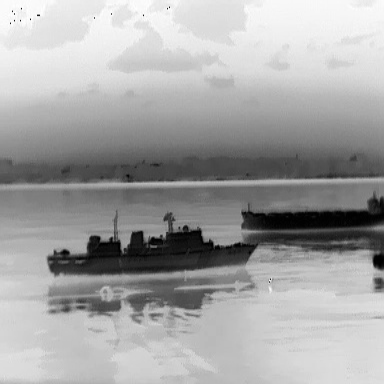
There is a warship in the infrared image.